Interaction volume radius: 10 \u00c5
Interaction volume height: 15 \u00c5
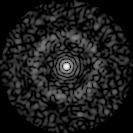
Disorder parameter: 0.8137